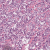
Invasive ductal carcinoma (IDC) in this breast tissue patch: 1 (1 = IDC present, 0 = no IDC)